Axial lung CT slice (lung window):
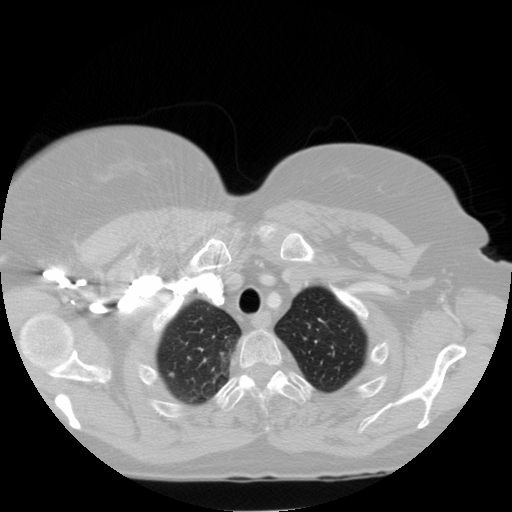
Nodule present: no